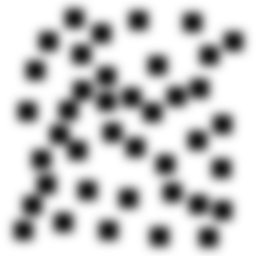
Squares: 40
Triangles: 0
Stars: 0
Total shapes: 40